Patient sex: M
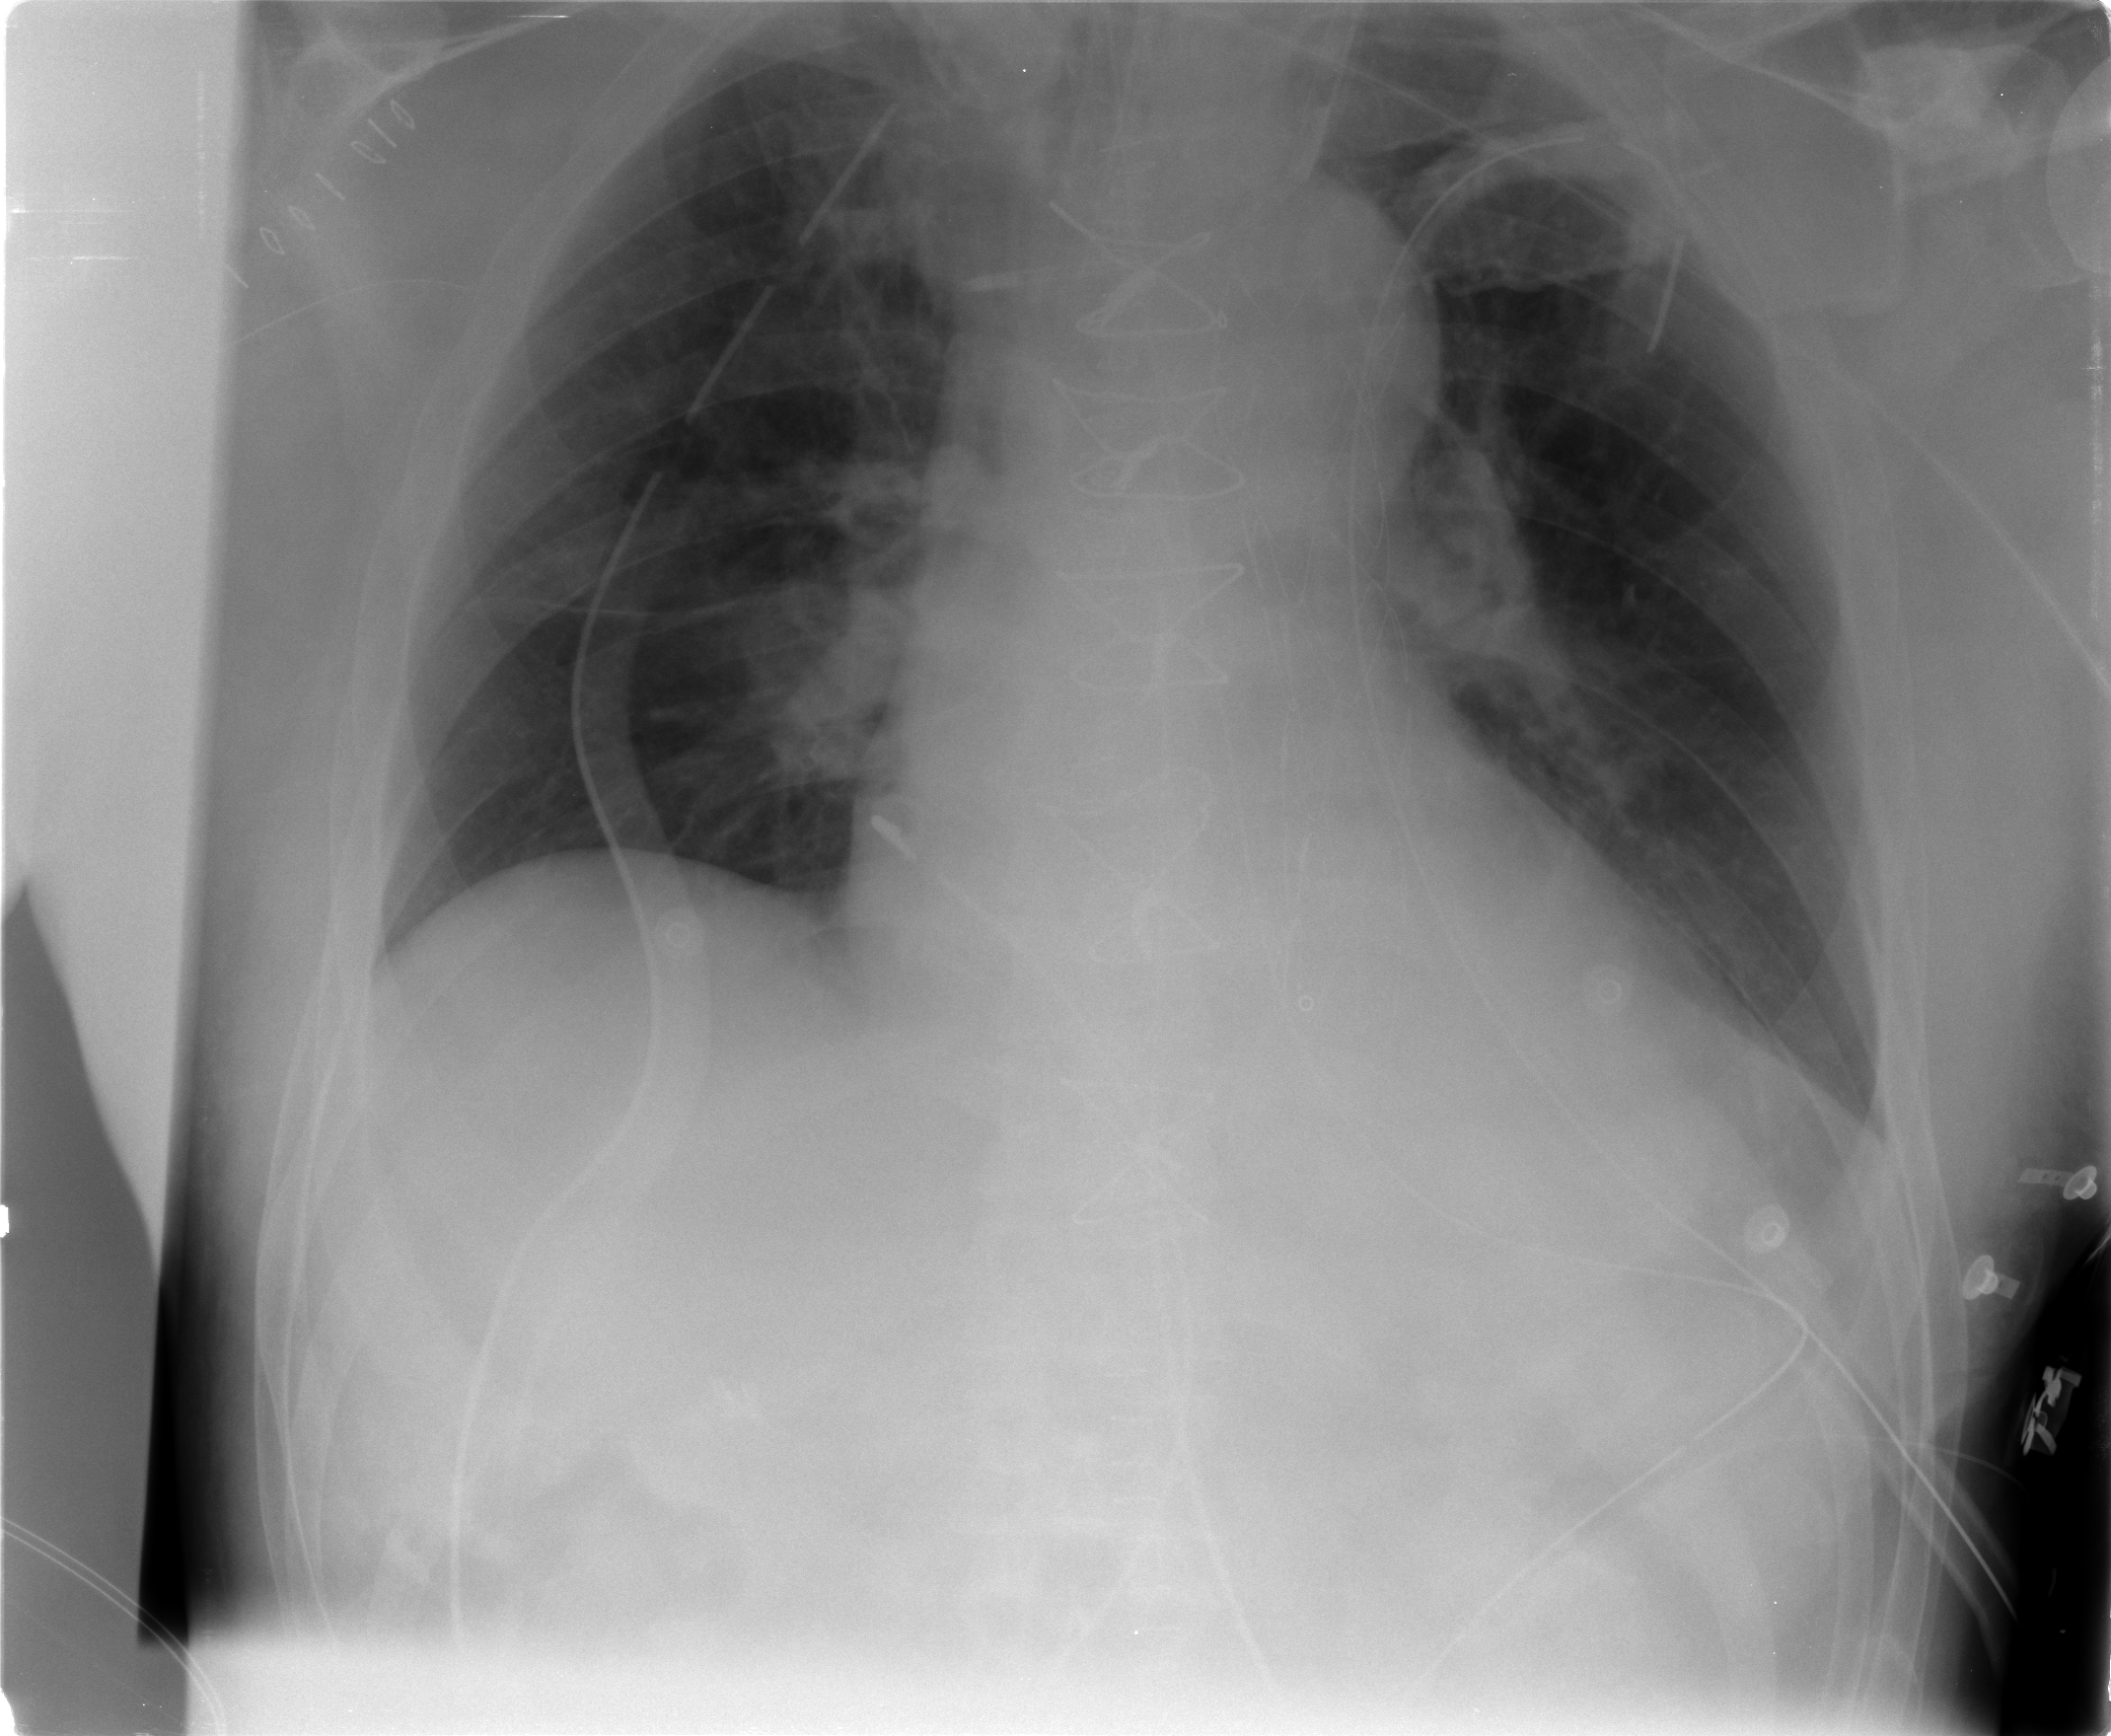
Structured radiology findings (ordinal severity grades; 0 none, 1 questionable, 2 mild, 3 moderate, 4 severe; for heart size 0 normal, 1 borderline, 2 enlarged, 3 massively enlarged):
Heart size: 2
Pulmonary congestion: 2
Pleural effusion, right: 0
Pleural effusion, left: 1
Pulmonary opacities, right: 0
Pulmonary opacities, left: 0
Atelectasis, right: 0
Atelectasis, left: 0